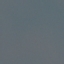
Land use / land cover class: SeaLake